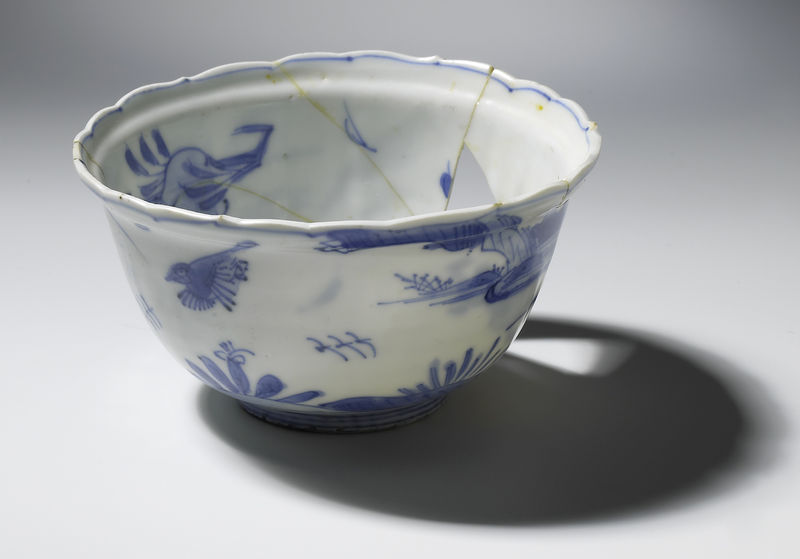
Titel: Kom uit V.O.C.-schip de 'Witte Leeuw'
Standort: Amsterdam
Institution: Rijksmuseum
Schlagwörter: oiseau, blanch, boi